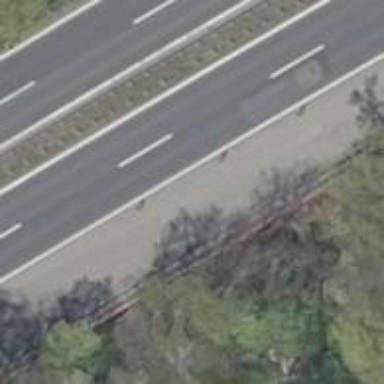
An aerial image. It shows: Asphalt motorway.